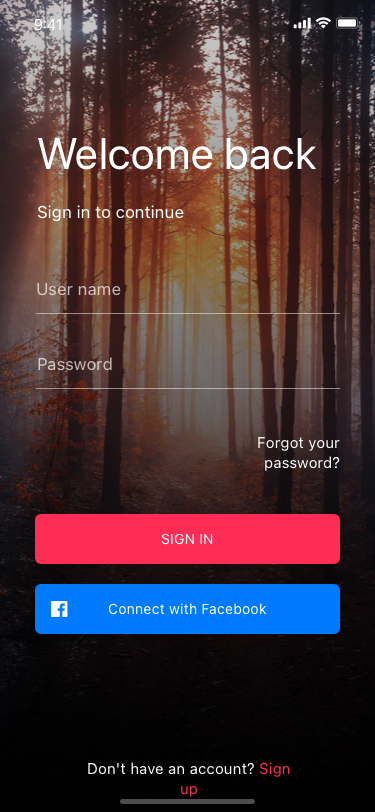
Text in this UI design:
Forgot your password?
Don't have an account? Sign up
User name
Password
Welcome back
Sign in to continue